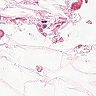
Metastatic tissue present: no